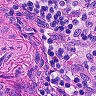
Metastatic tissue present: no